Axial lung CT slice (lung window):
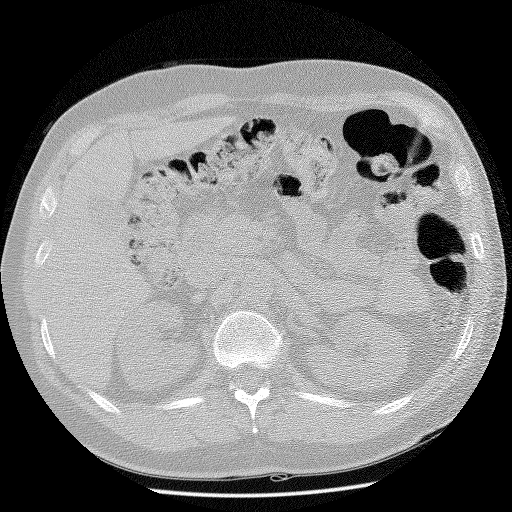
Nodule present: no